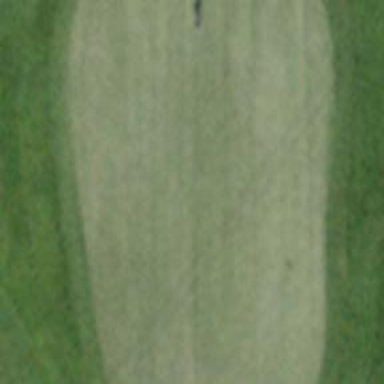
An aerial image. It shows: Golf green.